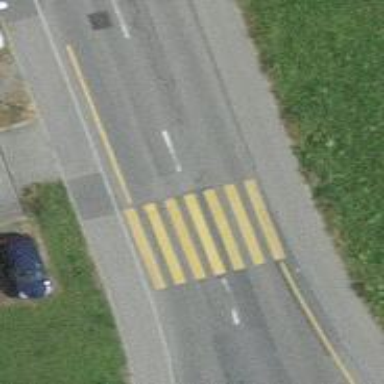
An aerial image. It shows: Uncontrolled zebra crossing with notable zebra markings.